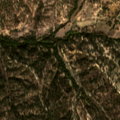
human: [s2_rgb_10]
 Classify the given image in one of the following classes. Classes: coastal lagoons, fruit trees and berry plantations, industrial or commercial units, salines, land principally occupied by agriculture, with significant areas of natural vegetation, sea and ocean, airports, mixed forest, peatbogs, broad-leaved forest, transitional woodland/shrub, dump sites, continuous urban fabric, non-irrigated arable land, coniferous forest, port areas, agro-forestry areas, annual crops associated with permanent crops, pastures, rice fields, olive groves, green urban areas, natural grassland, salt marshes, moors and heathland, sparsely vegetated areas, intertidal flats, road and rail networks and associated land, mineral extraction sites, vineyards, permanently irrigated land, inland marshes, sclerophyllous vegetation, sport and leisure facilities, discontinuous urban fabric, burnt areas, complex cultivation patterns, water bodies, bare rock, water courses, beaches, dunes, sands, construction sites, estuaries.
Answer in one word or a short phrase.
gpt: agro-forestry areas, broad-leaved forest